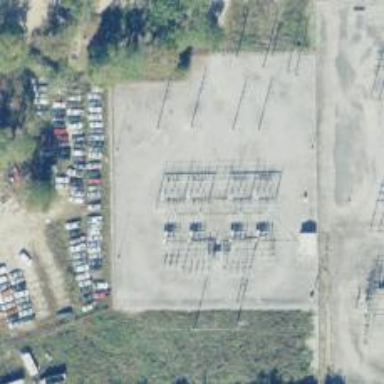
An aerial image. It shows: Switch used for power control.